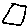
Label: square